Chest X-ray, PA view. Patient: 53 years old, sex F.
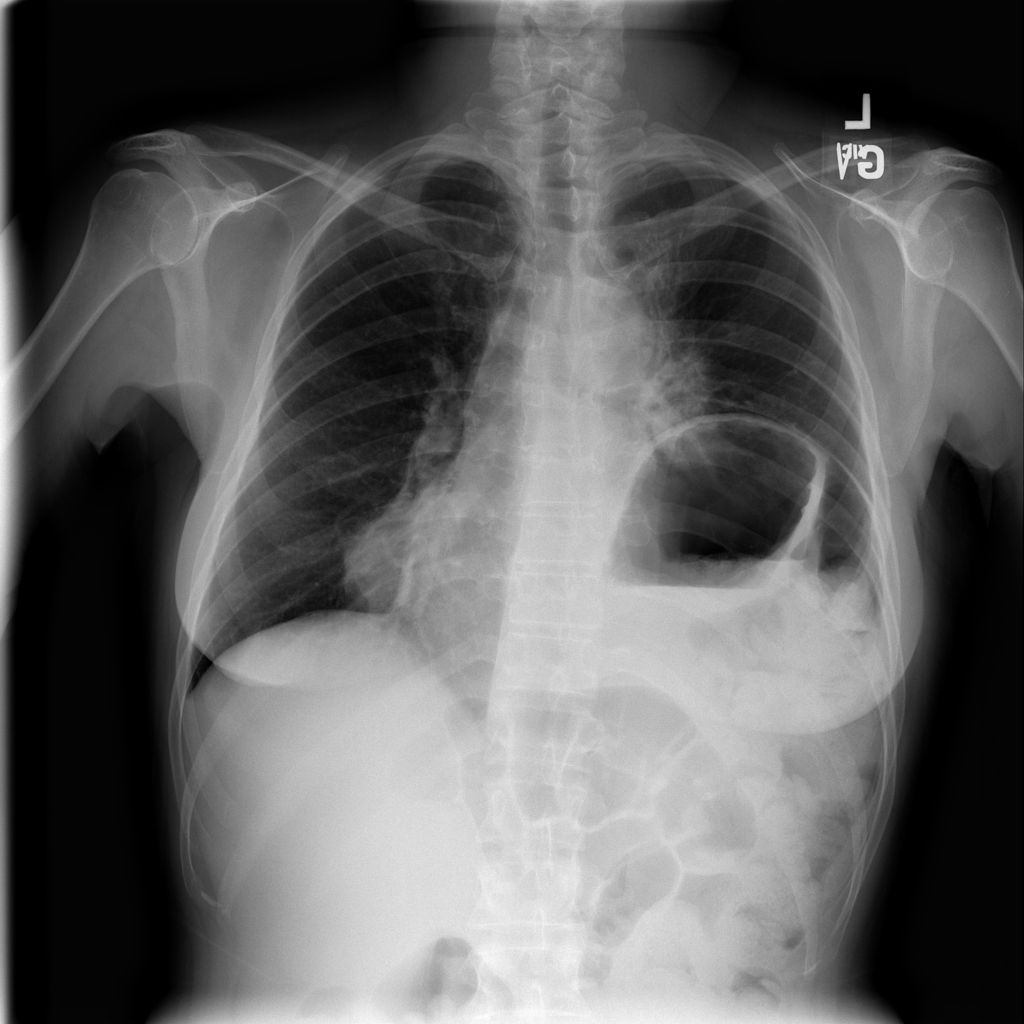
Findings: Infiltration